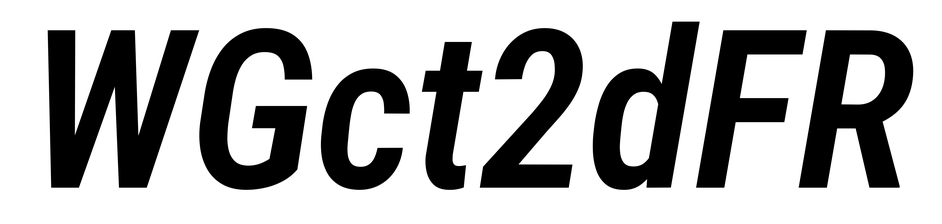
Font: Roboto-Italic_Condensed_SemiBold_Italic